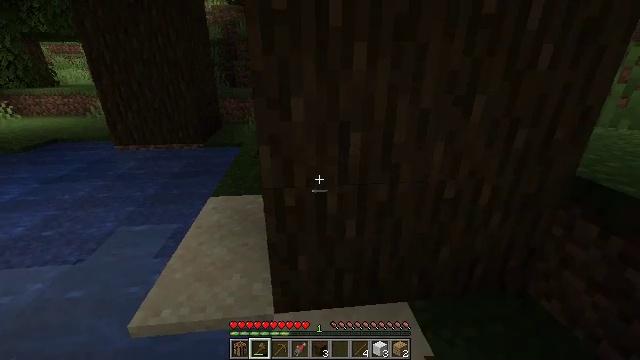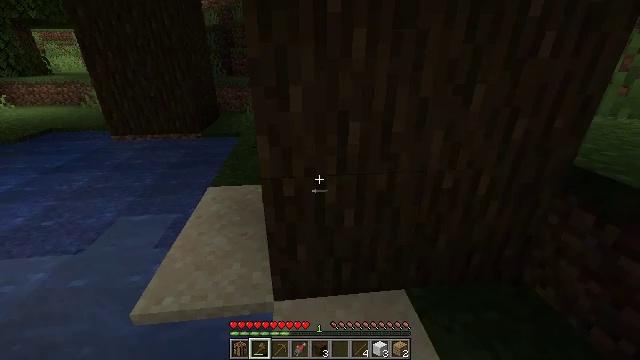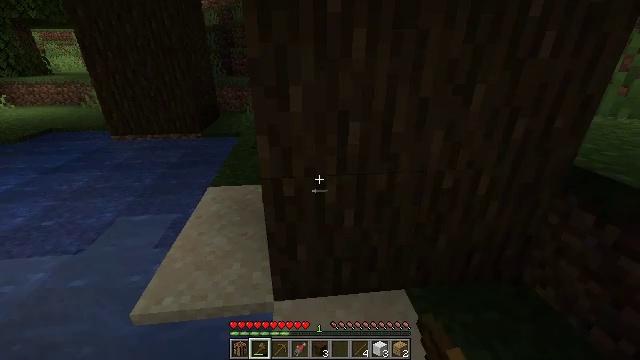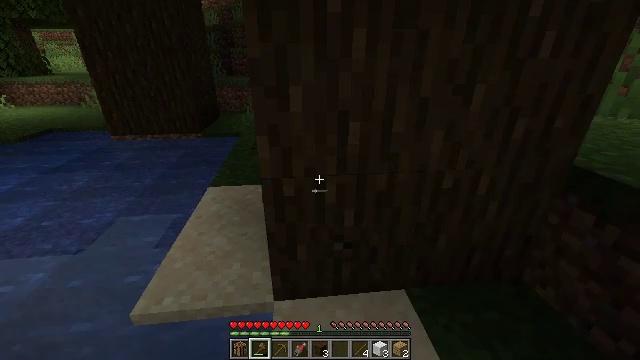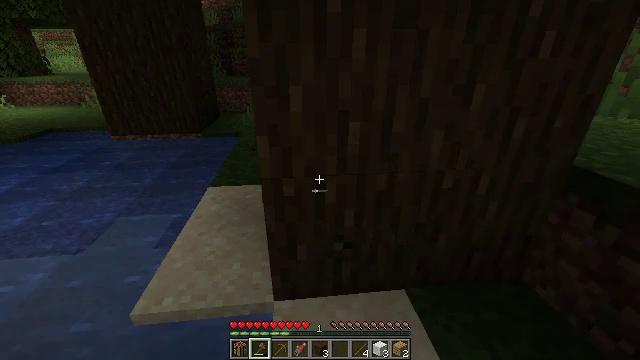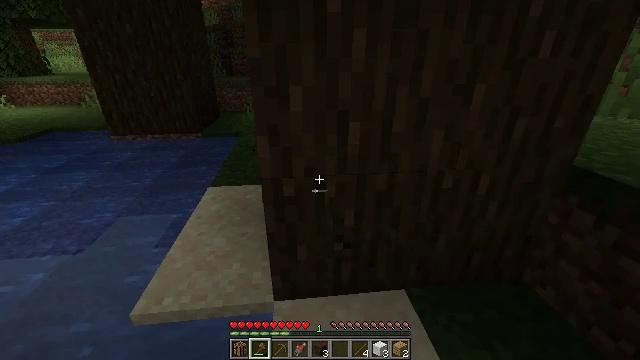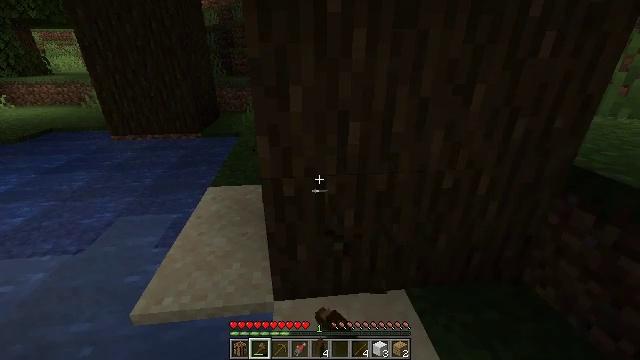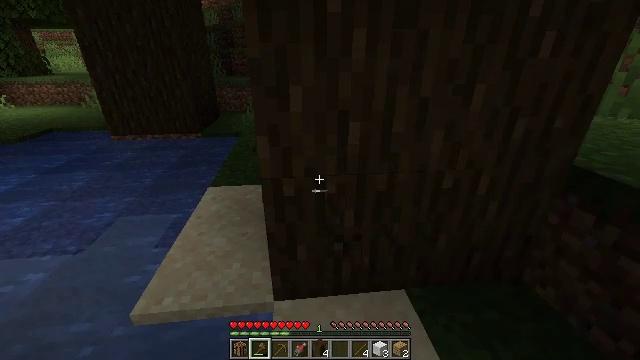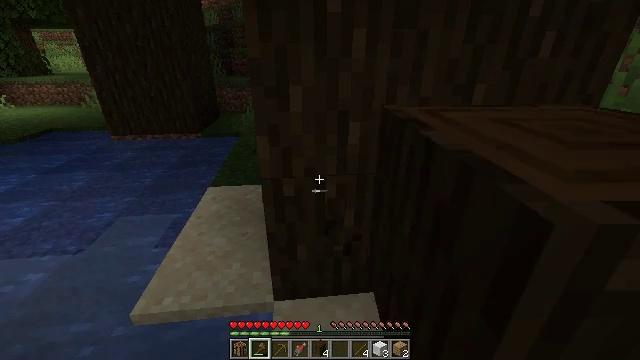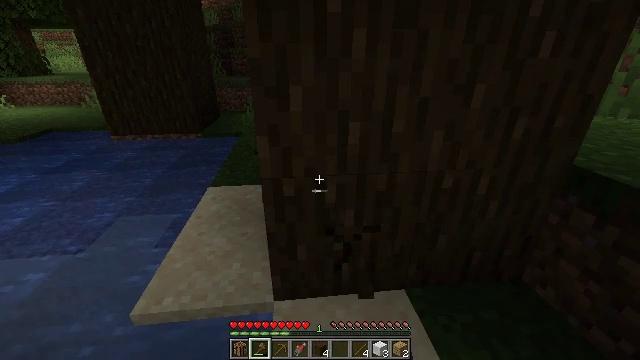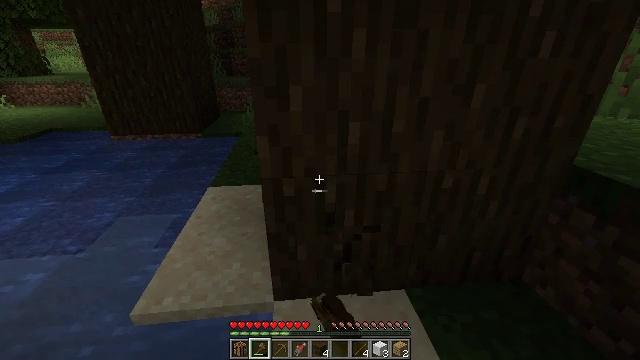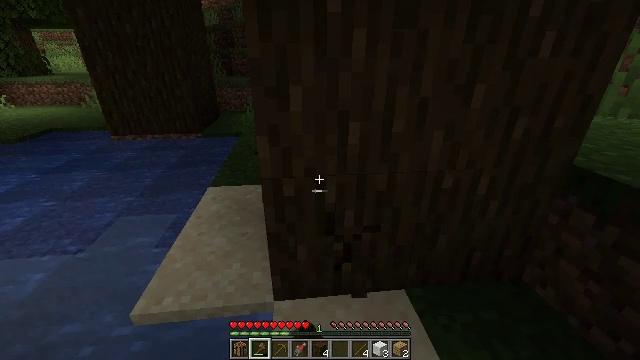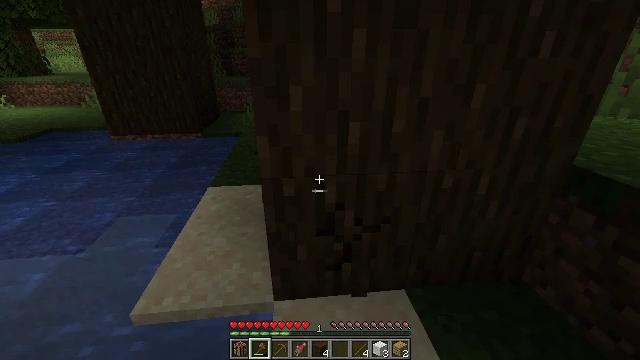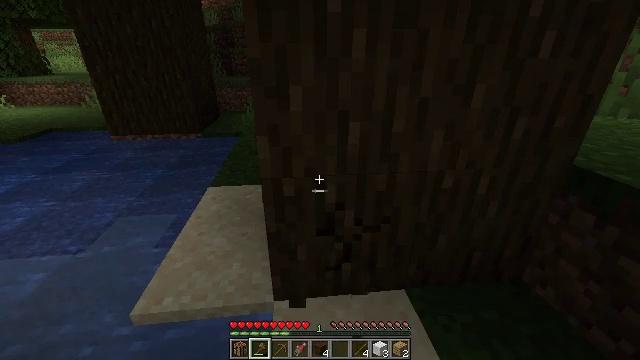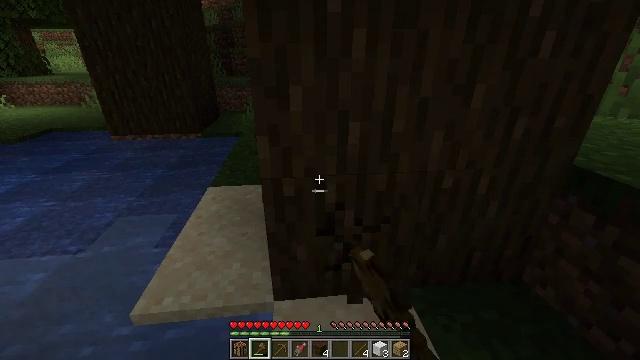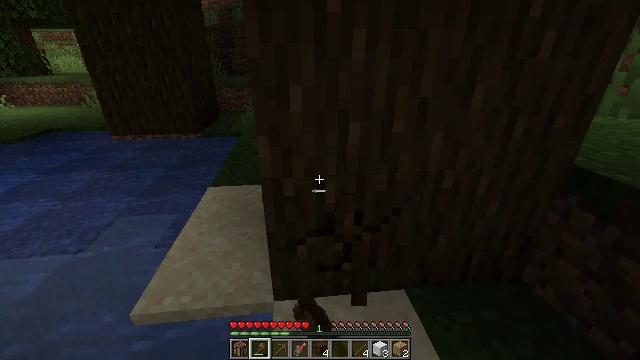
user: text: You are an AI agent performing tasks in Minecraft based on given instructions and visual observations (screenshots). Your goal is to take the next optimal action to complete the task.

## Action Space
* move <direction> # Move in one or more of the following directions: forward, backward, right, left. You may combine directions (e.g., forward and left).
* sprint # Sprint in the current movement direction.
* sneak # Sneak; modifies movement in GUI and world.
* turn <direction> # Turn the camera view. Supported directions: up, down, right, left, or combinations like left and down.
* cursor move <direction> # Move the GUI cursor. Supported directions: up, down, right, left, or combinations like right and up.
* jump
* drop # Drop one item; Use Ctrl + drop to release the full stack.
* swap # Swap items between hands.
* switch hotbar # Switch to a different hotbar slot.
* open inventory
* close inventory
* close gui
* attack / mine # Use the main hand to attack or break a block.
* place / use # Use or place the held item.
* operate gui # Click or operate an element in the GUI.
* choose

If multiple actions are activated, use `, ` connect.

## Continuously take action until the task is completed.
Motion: motion action
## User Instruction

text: Gather dark oak log for crafting.
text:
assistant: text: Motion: turn down, attack / mine
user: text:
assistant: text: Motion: attack / mine
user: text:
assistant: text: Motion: attack / mine
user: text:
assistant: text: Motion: attack / mine
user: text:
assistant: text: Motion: attack / mine
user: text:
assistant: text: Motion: attack / mine
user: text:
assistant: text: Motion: attack / mine
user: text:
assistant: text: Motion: attack / mine
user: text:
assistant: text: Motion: attack / mine
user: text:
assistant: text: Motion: attack / mine
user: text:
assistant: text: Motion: attack / mine
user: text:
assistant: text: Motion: attack / mine
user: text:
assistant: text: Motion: attack / mine
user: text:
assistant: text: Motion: attack / mine
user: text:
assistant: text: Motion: attack / mine
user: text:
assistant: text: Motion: attack / mine
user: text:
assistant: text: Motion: attack / mine
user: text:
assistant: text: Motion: attack / mine
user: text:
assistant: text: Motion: attack / mine
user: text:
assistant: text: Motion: attack / mine
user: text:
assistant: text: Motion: attack / mine
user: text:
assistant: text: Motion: attack / mine
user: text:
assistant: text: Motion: attack / mine
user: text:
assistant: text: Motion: attack / mine
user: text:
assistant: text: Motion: attack / mine
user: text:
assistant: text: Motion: attack / mine
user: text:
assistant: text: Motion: attack / mine
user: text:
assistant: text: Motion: turn up, attack / mine
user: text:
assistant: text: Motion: attack / mine
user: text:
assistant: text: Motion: attack / mine